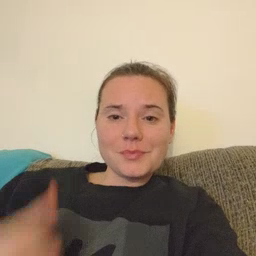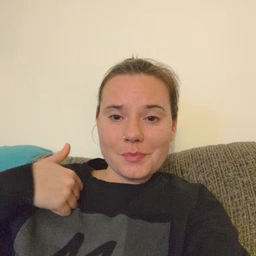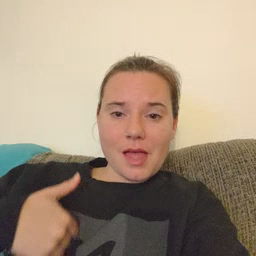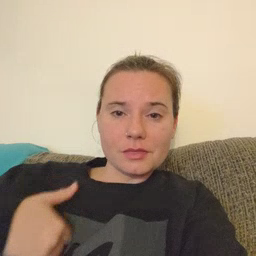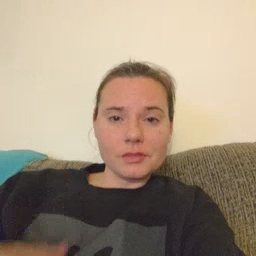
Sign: bath